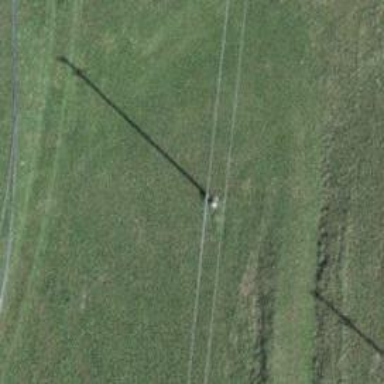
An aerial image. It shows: Utility pole as the man-made structure.